Chest X-ray:
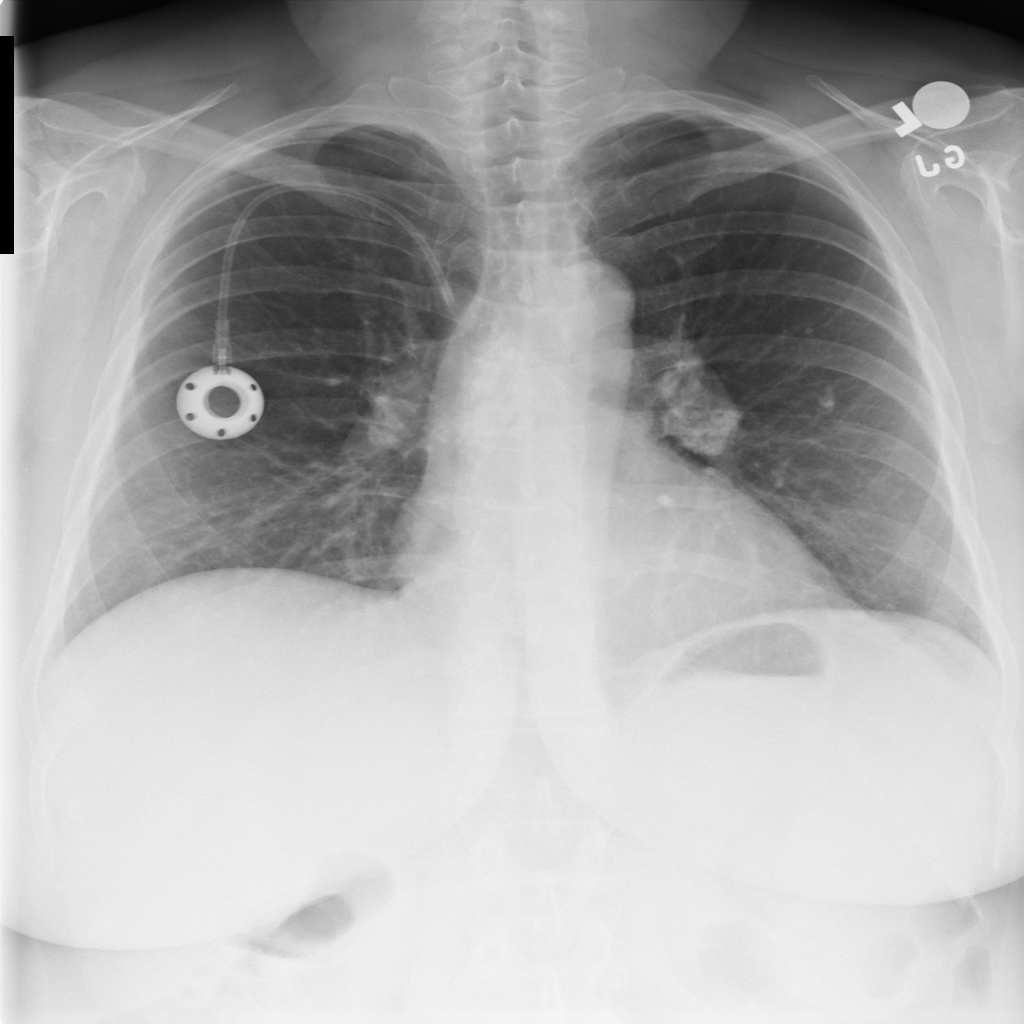
Findings: Calcification
No abnormal finding: no